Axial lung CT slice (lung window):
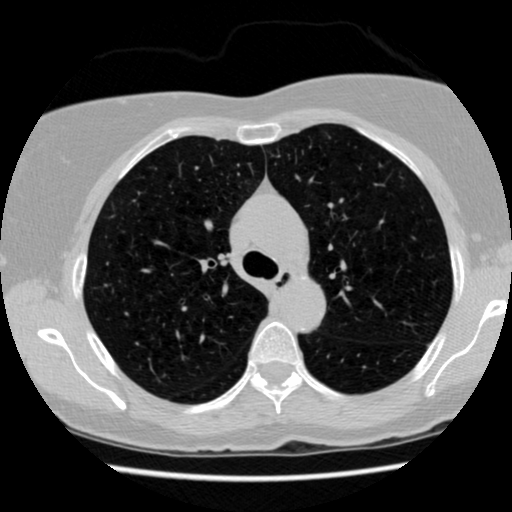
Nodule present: no